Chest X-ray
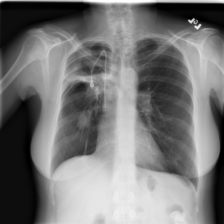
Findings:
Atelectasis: positive
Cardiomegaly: negative
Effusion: negative
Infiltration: positive
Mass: negative
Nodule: positive
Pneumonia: negative
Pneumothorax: negative
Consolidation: negative
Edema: negative
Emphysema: negative
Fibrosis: negative
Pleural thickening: negative
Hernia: negative